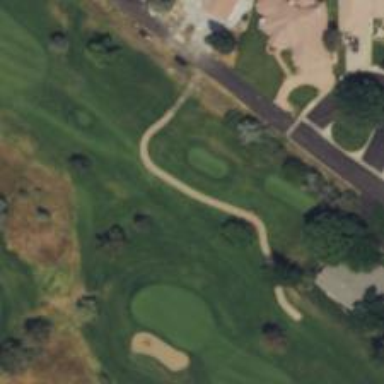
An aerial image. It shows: Path designated for golf carts. It is golf cart path.